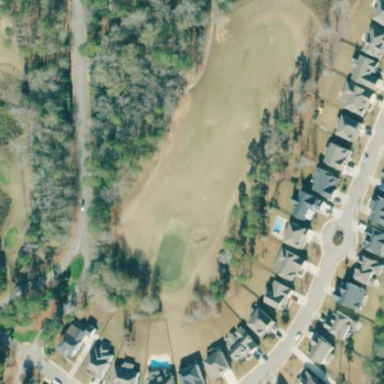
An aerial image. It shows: Golf fairway surrounded by grass.